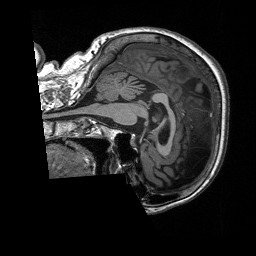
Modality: T1w
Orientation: sagittal
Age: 68
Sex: female
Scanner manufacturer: siemens
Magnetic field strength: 3 T
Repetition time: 2.4 s
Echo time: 0.00226 s